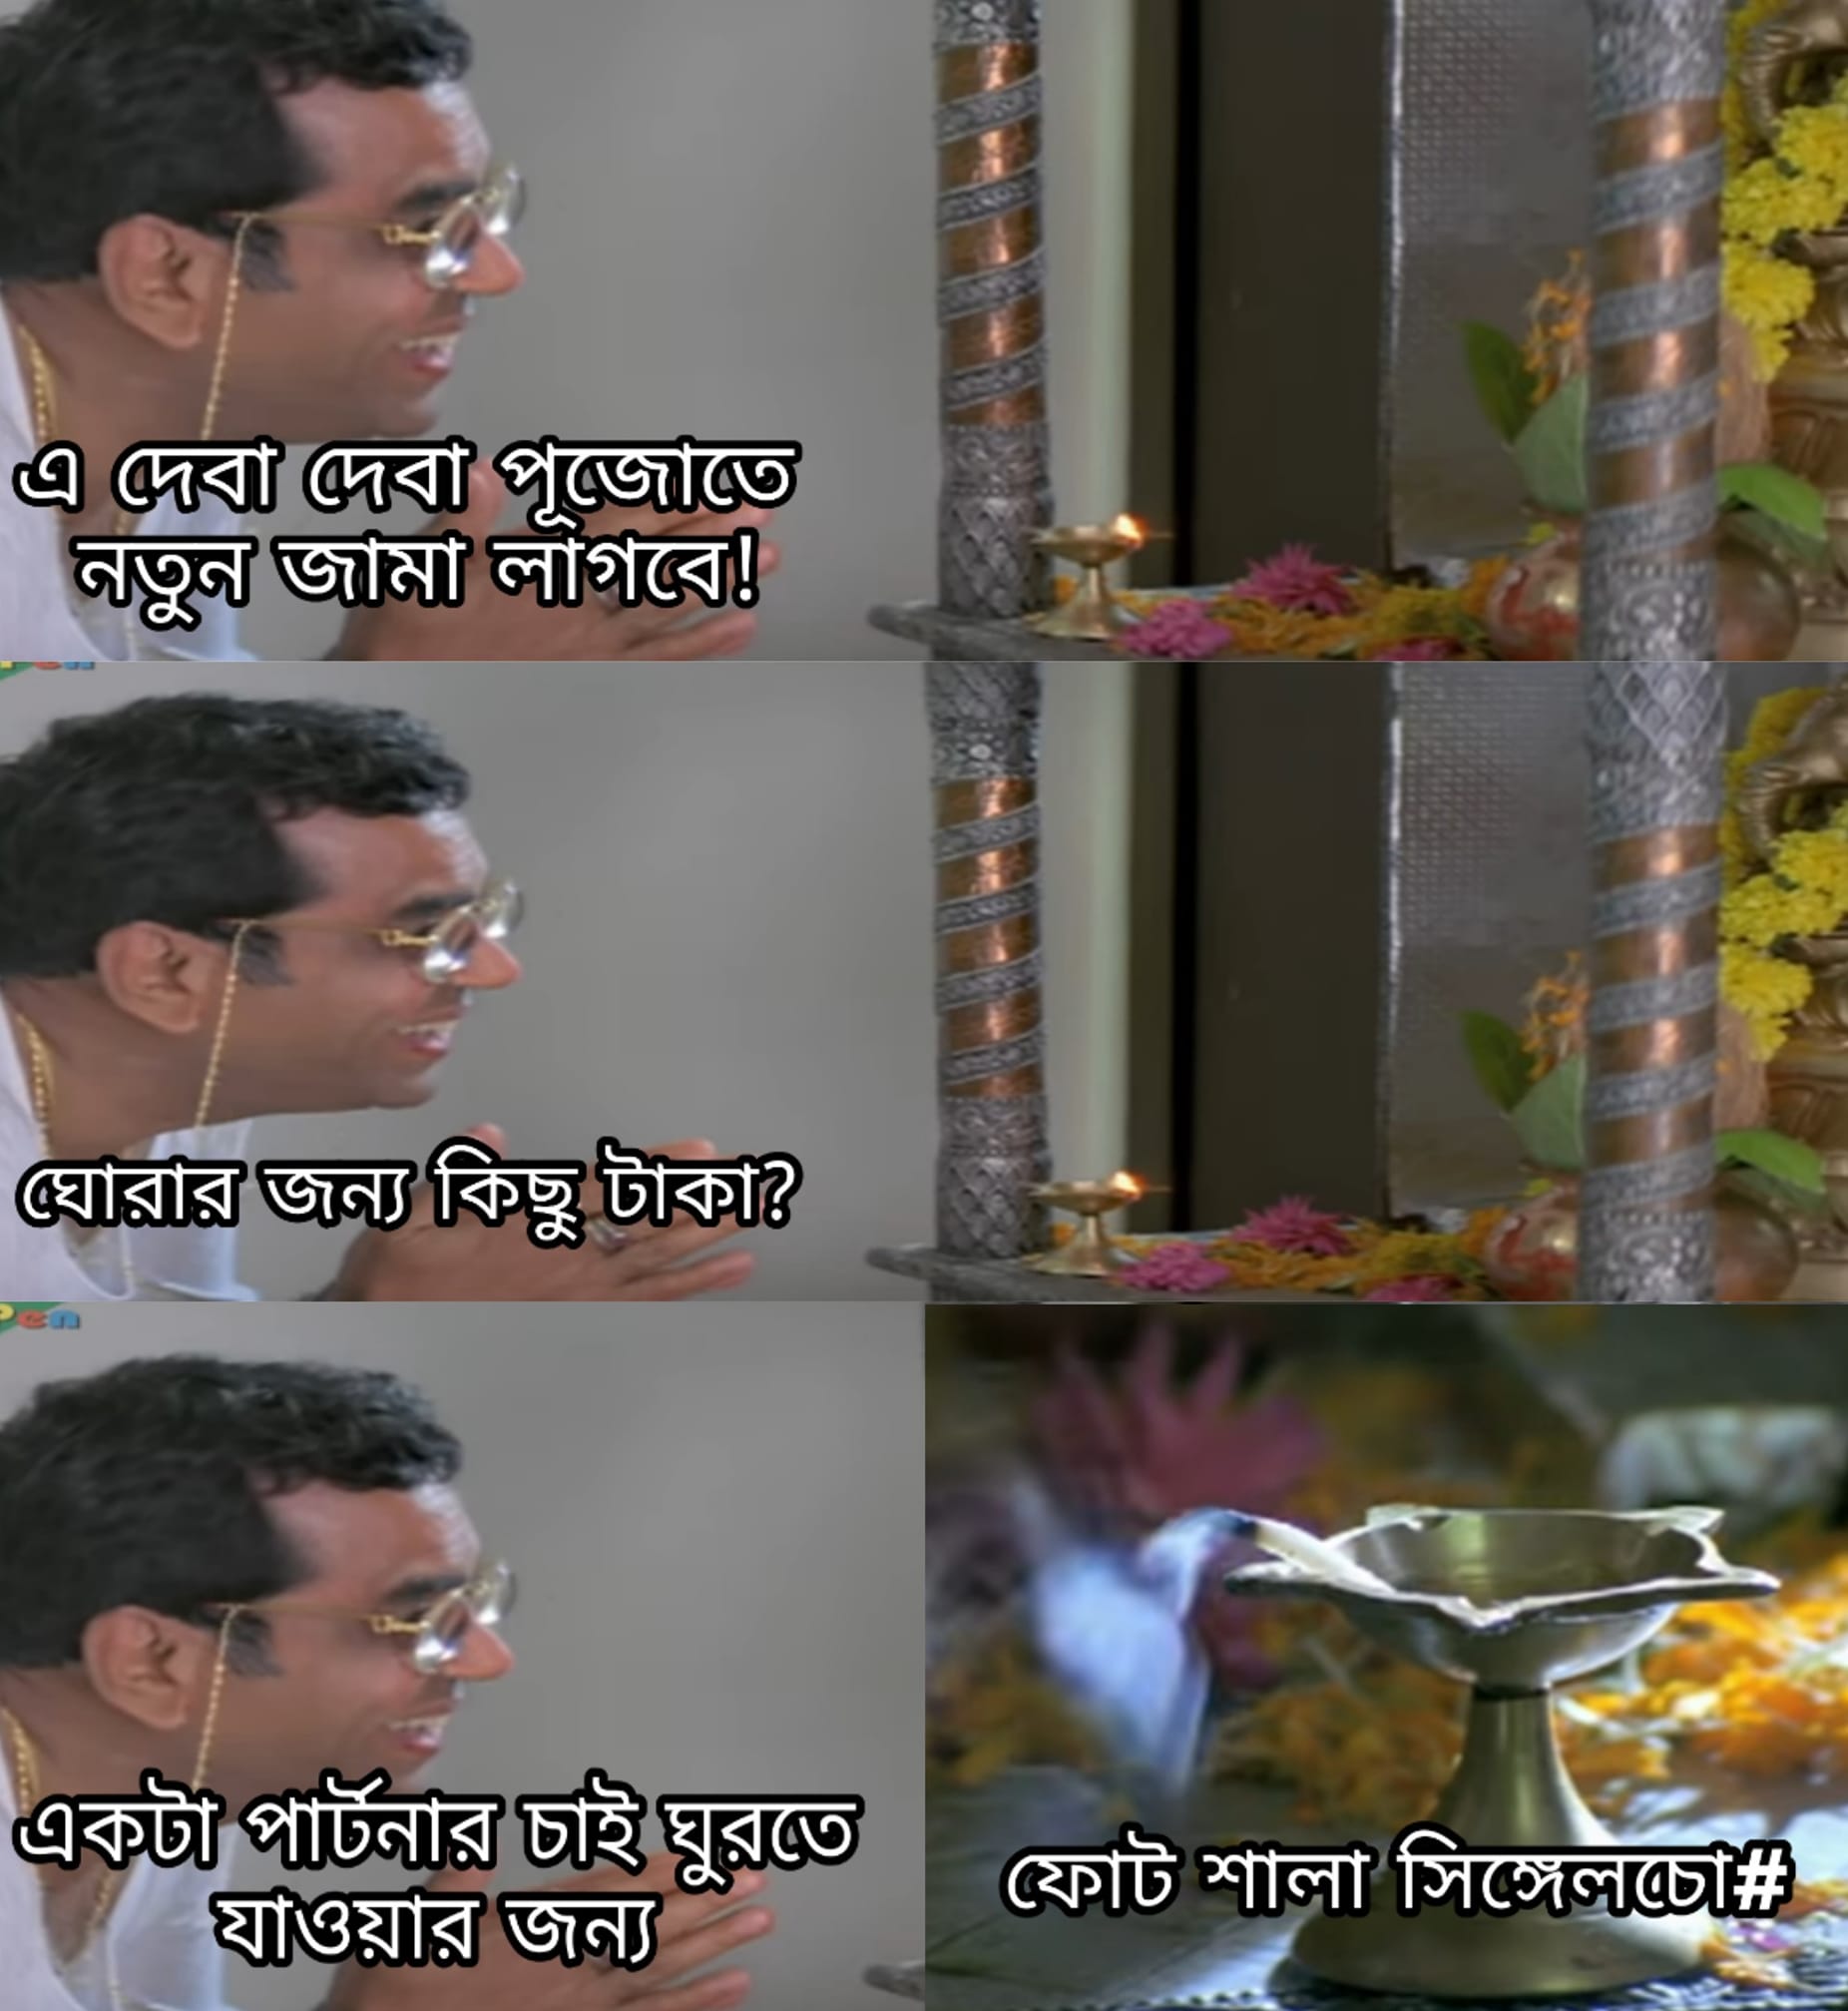
Caption: এ দেবা দেবা পূজোতে নতুন জামা লাগবে !   ঘোরার জন্য কিছু টাকা ?    একটা পার্টনার চাই ঘুরতে যাওয়ার জন্য    ফোট শালা সিঙ্গেলচো#
Label: non-hate